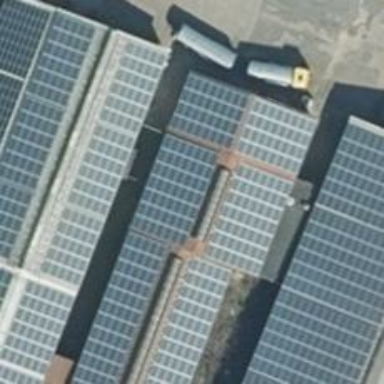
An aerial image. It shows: Solar power generator using photovoltaic method with solar photovoltaic panel types.